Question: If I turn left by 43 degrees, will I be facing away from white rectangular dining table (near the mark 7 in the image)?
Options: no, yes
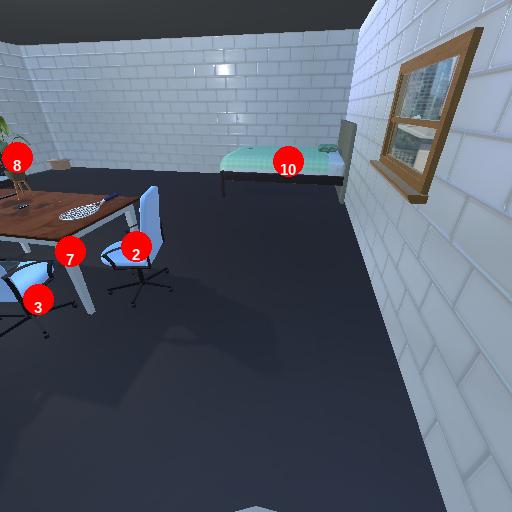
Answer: no